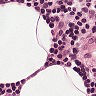
Metastatic tissue present: no